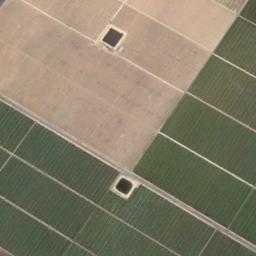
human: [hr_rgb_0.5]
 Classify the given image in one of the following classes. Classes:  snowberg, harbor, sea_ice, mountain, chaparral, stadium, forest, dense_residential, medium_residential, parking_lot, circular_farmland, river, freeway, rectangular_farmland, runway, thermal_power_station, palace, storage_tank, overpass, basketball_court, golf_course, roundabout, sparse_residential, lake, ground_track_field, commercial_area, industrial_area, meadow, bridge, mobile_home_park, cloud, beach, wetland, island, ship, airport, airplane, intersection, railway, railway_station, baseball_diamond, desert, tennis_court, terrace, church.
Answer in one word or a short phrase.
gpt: rectangular_farmland